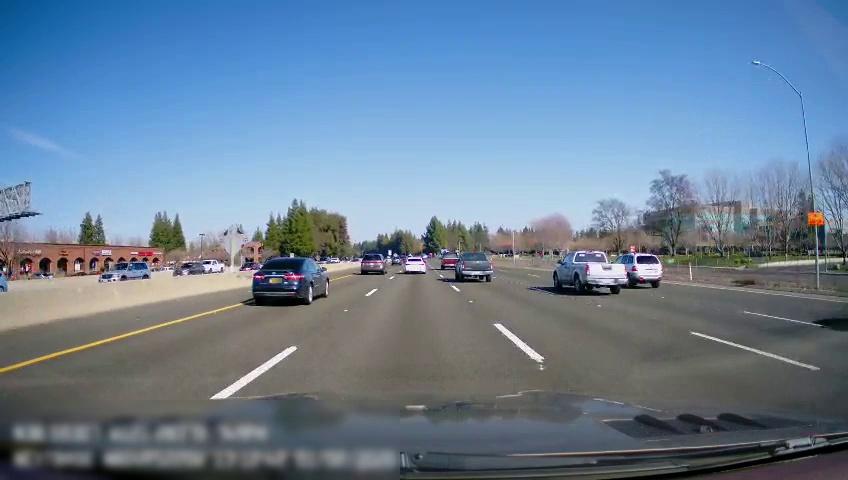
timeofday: Day
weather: Sunny
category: Vehicles | Car
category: Vehicles | SUV
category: Vehicles | Truck
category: Vehicles | Car
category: Vehicles | Car
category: Drivable Space
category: Drivable Space
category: Vehicles | Truck
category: Vehicles | Truck
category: Vehicles | Truck
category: Vehicles | SUV
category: Vehicles | SUV
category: Vehicles | Car
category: Vehicles | Car
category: Vehicles | Car
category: Lanes | Alternate Lane
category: Lanes | Alternate Lane
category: Lanes | Alternate Lane
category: Lanes | Current Lane
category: Lanes | Current Lane
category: Lanes | Alternate Lane
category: Traffic | Signs